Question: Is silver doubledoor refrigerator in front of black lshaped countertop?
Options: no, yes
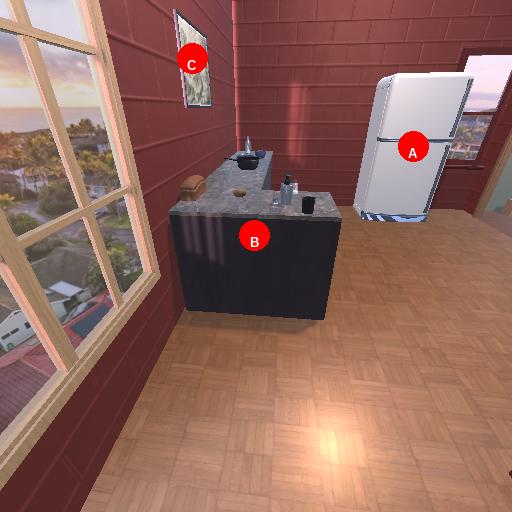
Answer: no